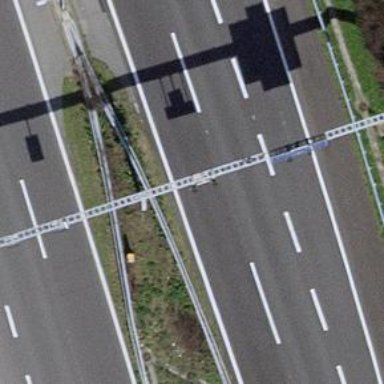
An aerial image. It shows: Motorway junction.